Aerial crown-view tile of a tropical tree (Barro Colorado Island, Panama), acquired 20240611:
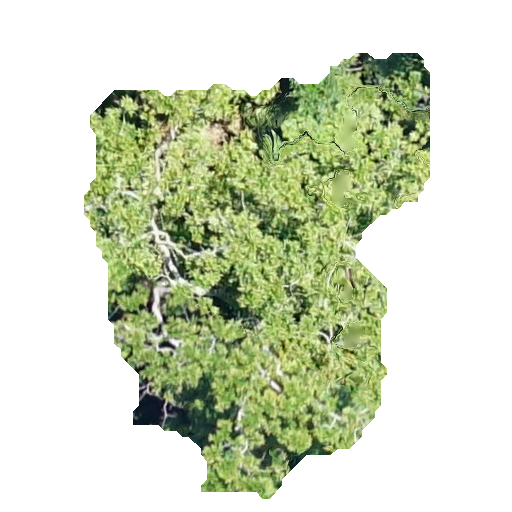
Species: Trichilia tuberculata
GBIF accepted scientific name: Trichilia tuberculata
Crown area: 166.655 m²